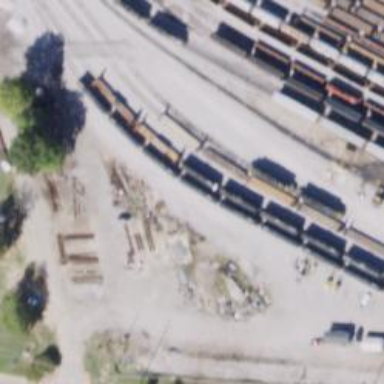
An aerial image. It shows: Railway yard.